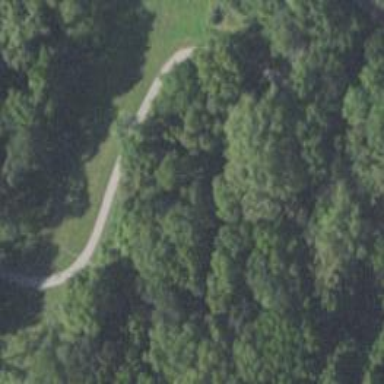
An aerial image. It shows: Asphalt cycleway.